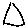
Label: triangle